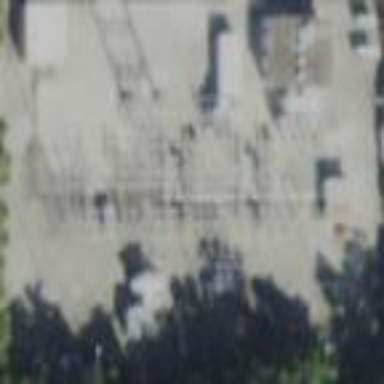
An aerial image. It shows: Distribution level power substation enclosed by fence.